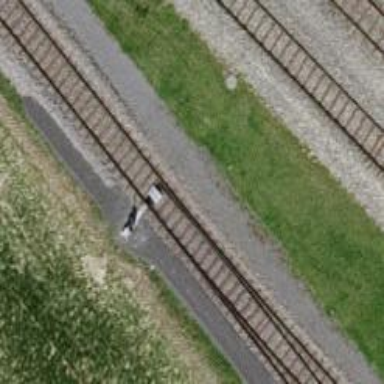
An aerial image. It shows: Railway switch.